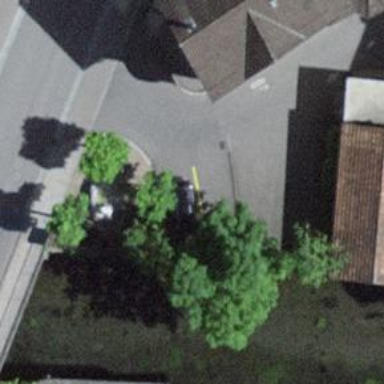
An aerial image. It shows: Bench for seating.